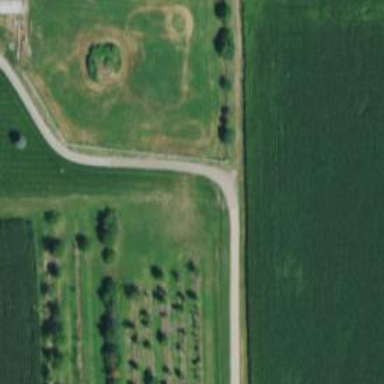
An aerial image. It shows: Driveway.